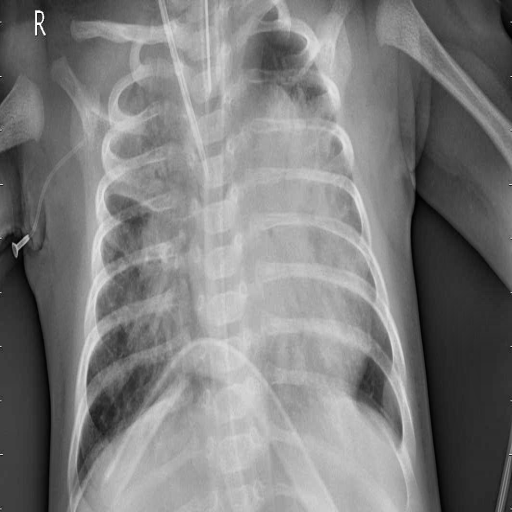
Finding: PNEUMONIA